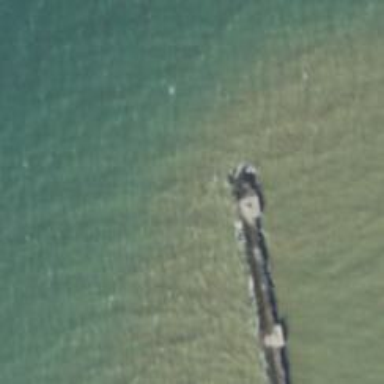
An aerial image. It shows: Lighthouse.